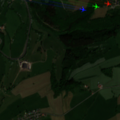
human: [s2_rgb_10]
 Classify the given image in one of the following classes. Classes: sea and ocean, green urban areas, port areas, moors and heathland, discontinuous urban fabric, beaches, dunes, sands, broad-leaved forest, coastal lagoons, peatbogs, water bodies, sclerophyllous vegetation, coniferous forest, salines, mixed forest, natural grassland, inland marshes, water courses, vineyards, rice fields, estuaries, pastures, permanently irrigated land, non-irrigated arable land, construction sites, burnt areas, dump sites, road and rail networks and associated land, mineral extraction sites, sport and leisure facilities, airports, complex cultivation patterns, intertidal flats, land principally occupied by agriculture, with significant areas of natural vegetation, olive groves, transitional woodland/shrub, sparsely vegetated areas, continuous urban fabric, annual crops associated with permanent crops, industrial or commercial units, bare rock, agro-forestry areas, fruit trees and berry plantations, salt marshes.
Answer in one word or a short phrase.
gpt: discontinuous urban fabric, industrial or commercial units, pastures, complex cultivation patterns, mixed forest